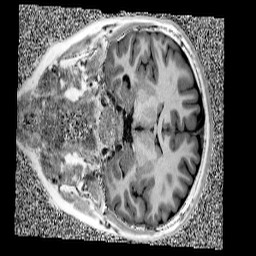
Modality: UNIT1
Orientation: coronal
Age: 12
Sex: male
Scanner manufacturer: siemens
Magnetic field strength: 3 T
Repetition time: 4 s
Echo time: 0.00299 s